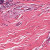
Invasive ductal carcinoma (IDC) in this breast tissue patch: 0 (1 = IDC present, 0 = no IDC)